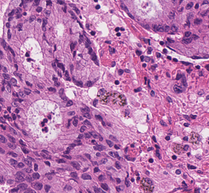
Tumor epithelial tissue: yes
Tumor-associated stroma tissue: yes
Normal tissue: no